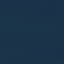
Label: SeaLake